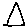
Label: triangle